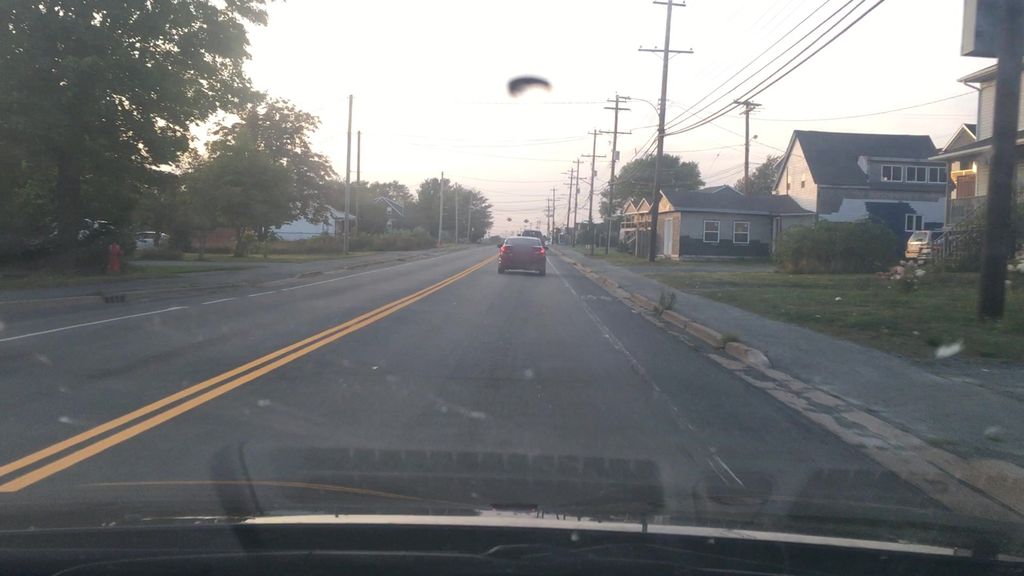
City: halifax